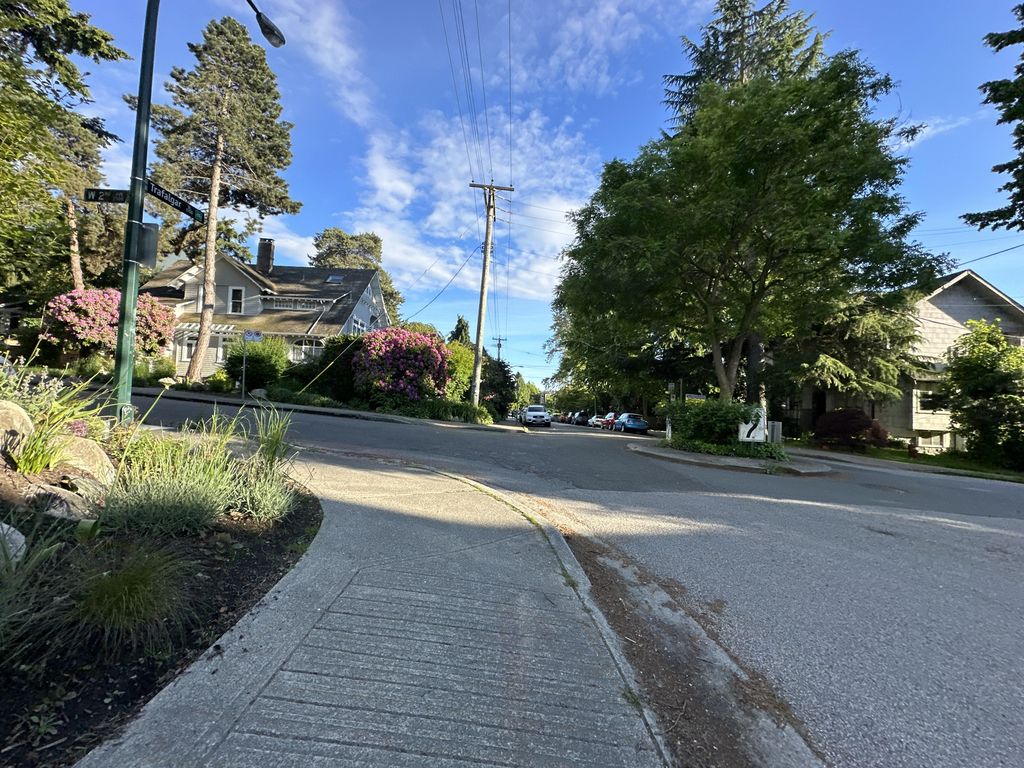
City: vancouver